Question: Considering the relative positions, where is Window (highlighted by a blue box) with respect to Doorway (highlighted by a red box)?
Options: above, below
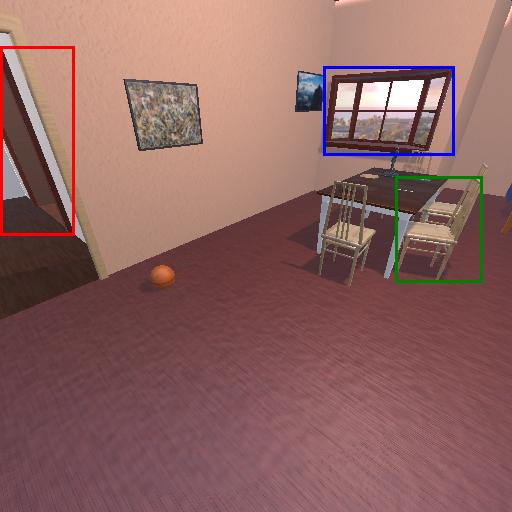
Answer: above